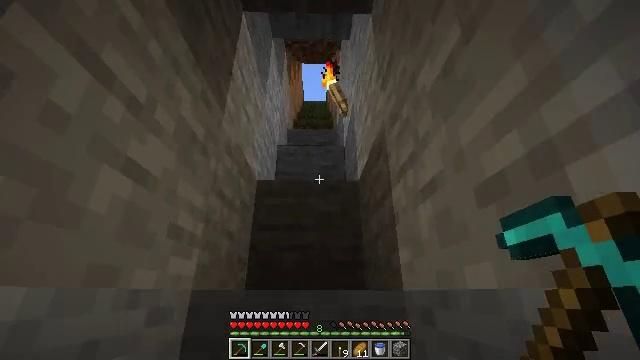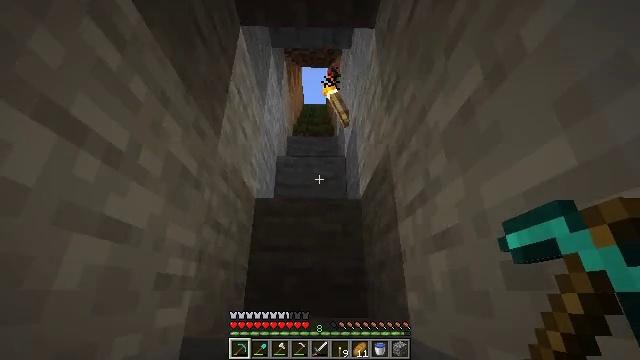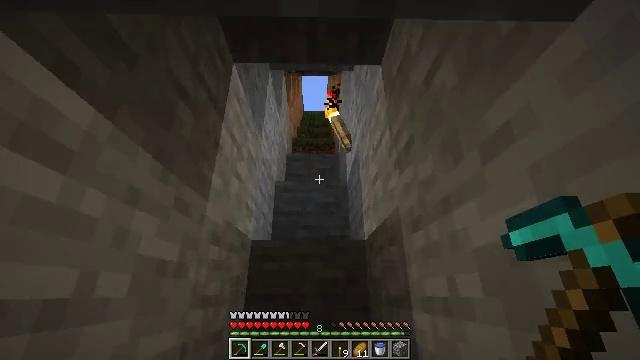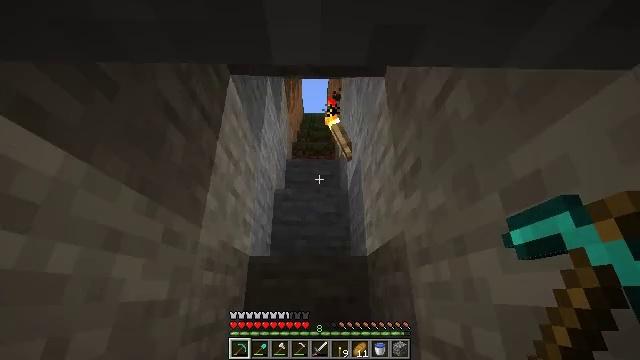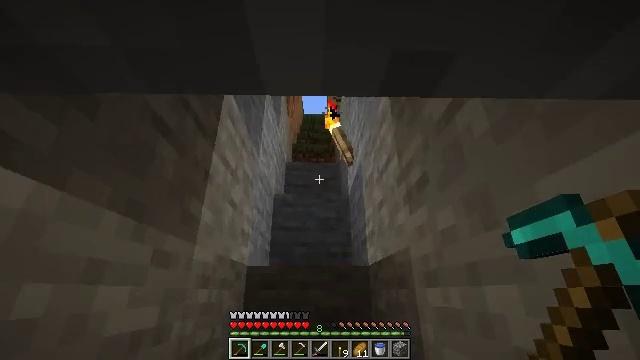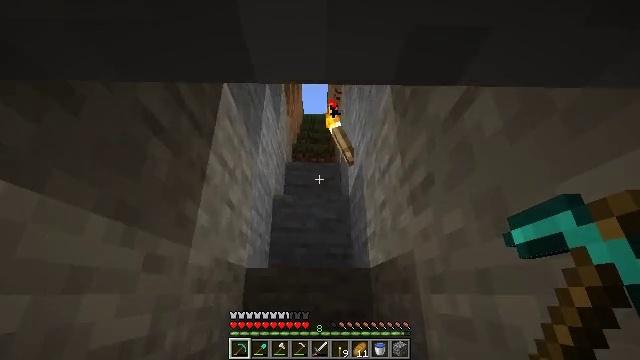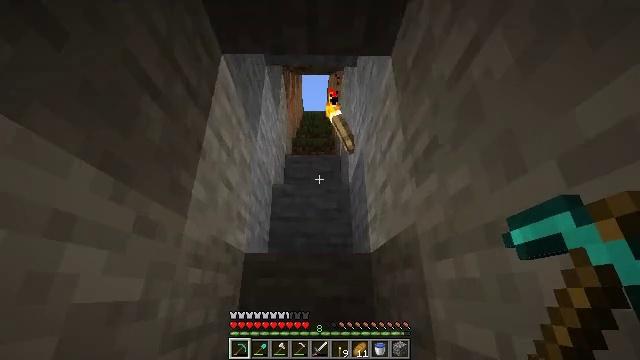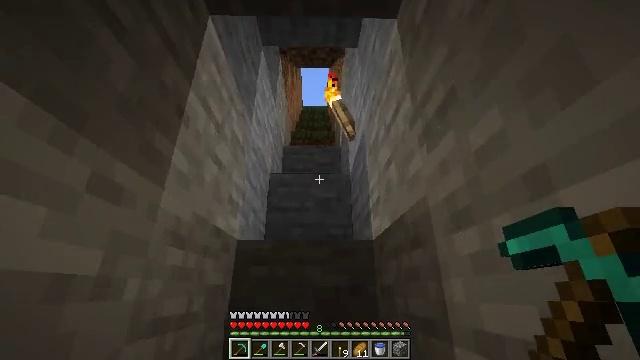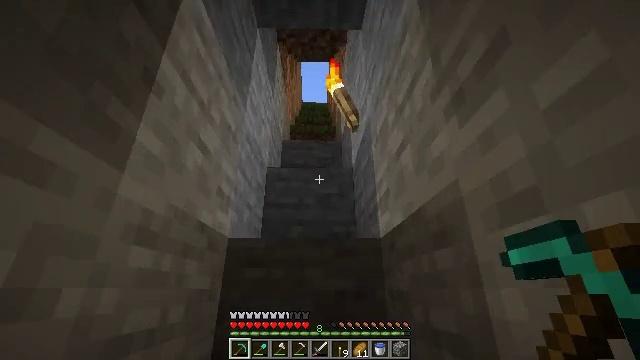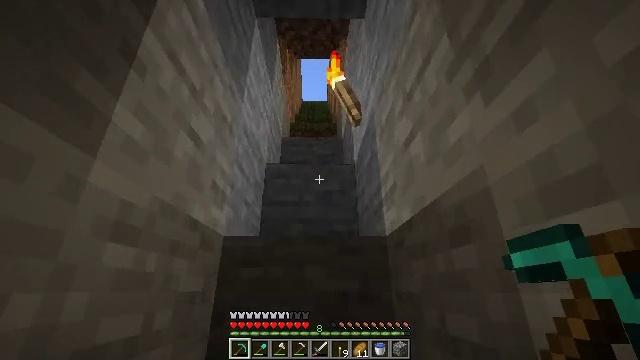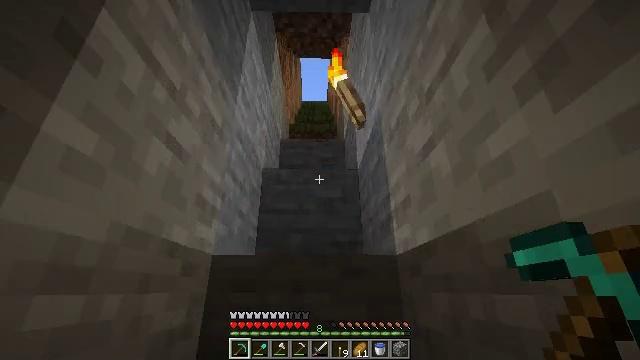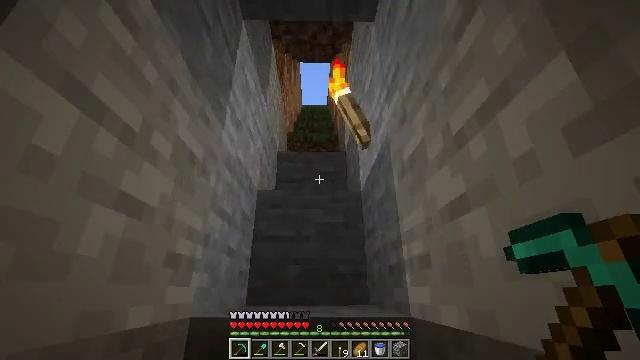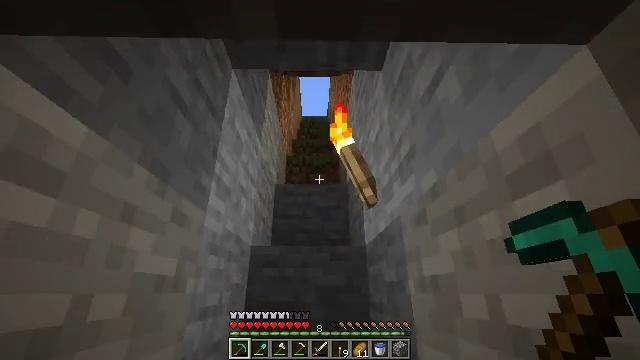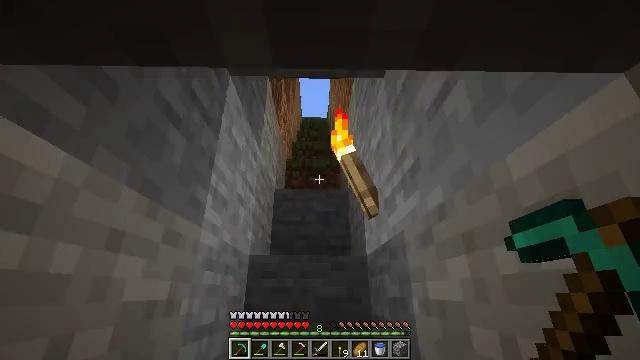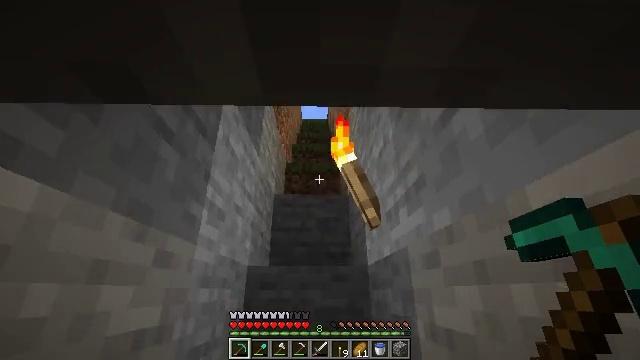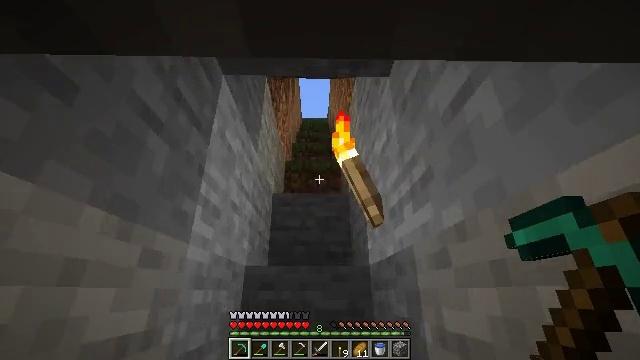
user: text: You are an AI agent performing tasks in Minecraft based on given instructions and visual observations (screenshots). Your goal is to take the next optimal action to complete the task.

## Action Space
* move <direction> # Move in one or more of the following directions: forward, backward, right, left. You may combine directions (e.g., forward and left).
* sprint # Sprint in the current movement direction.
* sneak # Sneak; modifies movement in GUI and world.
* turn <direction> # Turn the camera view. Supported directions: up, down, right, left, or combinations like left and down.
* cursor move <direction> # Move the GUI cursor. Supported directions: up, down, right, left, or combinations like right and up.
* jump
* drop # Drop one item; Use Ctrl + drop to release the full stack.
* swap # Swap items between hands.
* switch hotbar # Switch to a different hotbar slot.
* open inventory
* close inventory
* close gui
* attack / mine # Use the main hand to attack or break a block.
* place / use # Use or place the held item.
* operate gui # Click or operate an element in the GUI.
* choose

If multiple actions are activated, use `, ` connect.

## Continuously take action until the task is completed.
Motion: motion action
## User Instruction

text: Open a crafting table to create the enchanting table.
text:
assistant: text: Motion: move forward, jump
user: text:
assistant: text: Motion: move forward, jump
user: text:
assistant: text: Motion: move forward, jump
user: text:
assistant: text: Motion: move forward, jump
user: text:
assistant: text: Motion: move forward, jump
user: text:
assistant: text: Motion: move forward, jump
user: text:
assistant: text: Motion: move forward, jump
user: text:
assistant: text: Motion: move forward, jump
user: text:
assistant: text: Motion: move forward, jump
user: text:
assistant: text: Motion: move forward, jump
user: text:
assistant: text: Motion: move forward, jump
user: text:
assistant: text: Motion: move forward, jump
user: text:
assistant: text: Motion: move forward, jump
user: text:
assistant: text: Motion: move forward, jump
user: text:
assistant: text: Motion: move forward, jump
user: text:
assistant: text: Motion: move forward, jump
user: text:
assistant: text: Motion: move forward, turn right and down, jump
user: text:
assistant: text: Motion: move forward, turn right and down, jump
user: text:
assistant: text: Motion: move forward, turn down, jump
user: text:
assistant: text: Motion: move forward, jump
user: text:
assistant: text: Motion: move forward, jump
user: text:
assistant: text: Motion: move forward, turn left and down, jump
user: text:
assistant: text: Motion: move forward, turn left, jump
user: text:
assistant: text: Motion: move forward, turn left, jump
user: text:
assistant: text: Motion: move forward, turn left, jump
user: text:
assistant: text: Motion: move forward, jump
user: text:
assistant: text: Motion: move forward, jump
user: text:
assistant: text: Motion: move forward, jump
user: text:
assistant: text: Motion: move forward, turn right, jump
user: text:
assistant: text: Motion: move forward, turn right, jump